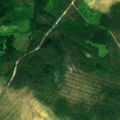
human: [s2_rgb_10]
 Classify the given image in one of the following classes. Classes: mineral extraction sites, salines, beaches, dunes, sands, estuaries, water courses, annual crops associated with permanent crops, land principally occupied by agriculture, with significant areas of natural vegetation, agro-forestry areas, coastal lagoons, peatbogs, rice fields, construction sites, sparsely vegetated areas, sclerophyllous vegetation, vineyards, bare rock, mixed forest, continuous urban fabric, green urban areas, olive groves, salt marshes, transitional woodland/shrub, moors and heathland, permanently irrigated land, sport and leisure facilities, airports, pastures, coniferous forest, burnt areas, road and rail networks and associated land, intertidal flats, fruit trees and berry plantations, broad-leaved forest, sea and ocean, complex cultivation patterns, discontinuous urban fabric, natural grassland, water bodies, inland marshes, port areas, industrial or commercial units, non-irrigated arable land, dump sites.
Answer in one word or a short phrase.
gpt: coniferous forest, mixed forest